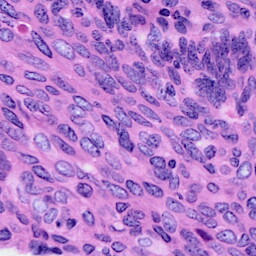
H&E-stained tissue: Cervix